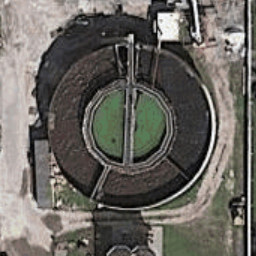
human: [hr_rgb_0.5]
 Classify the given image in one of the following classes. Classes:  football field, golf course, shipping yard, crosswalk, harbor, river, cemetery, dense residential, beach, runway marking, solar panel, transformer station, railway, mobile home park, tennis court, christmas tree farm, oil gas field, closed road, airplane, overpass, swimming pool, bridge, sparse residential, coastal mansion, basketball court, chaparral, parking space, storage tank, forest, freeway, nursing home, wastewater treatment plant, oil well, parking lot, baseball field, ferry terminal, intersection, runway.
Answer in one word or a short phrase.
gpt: wastewater treatment plant